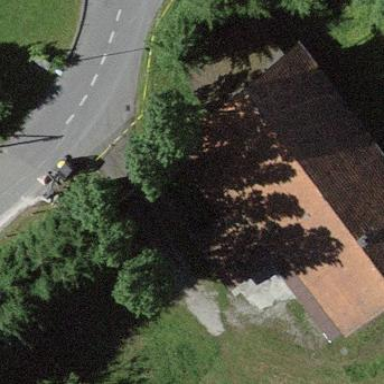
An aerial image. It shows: Farm building.